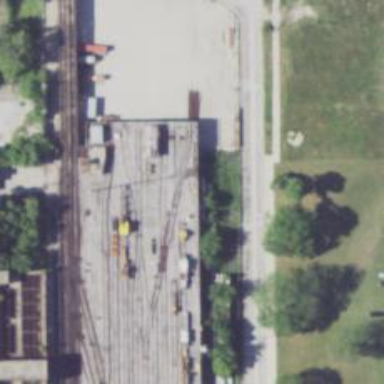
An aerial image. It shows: Bridge over electrified rail tracks leading to yard.